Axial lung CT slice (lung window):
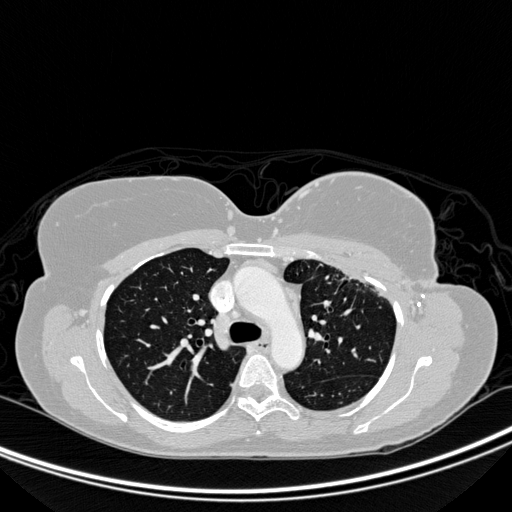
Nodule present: no